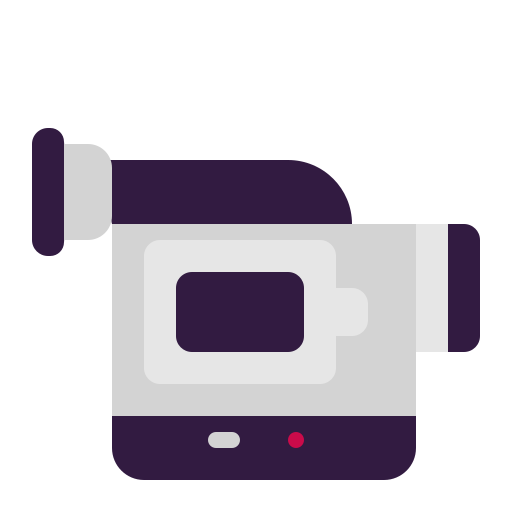
video camera flat